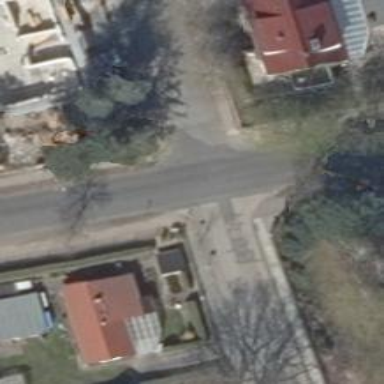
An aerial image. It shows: Road with "give way" sign.